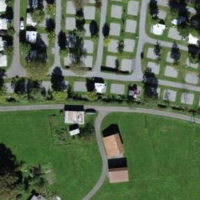
EUNIS habitat code: 53
Species observed at this site:
Fringilla coelebs